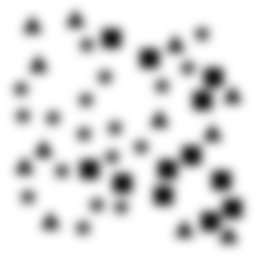
Squares: 12
Triangles: 12
Stars: 18
Total shapes: 42